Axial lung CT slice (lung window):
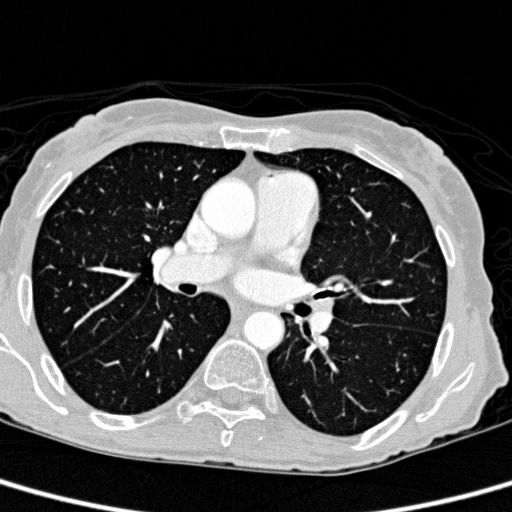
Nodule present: no